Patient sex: M
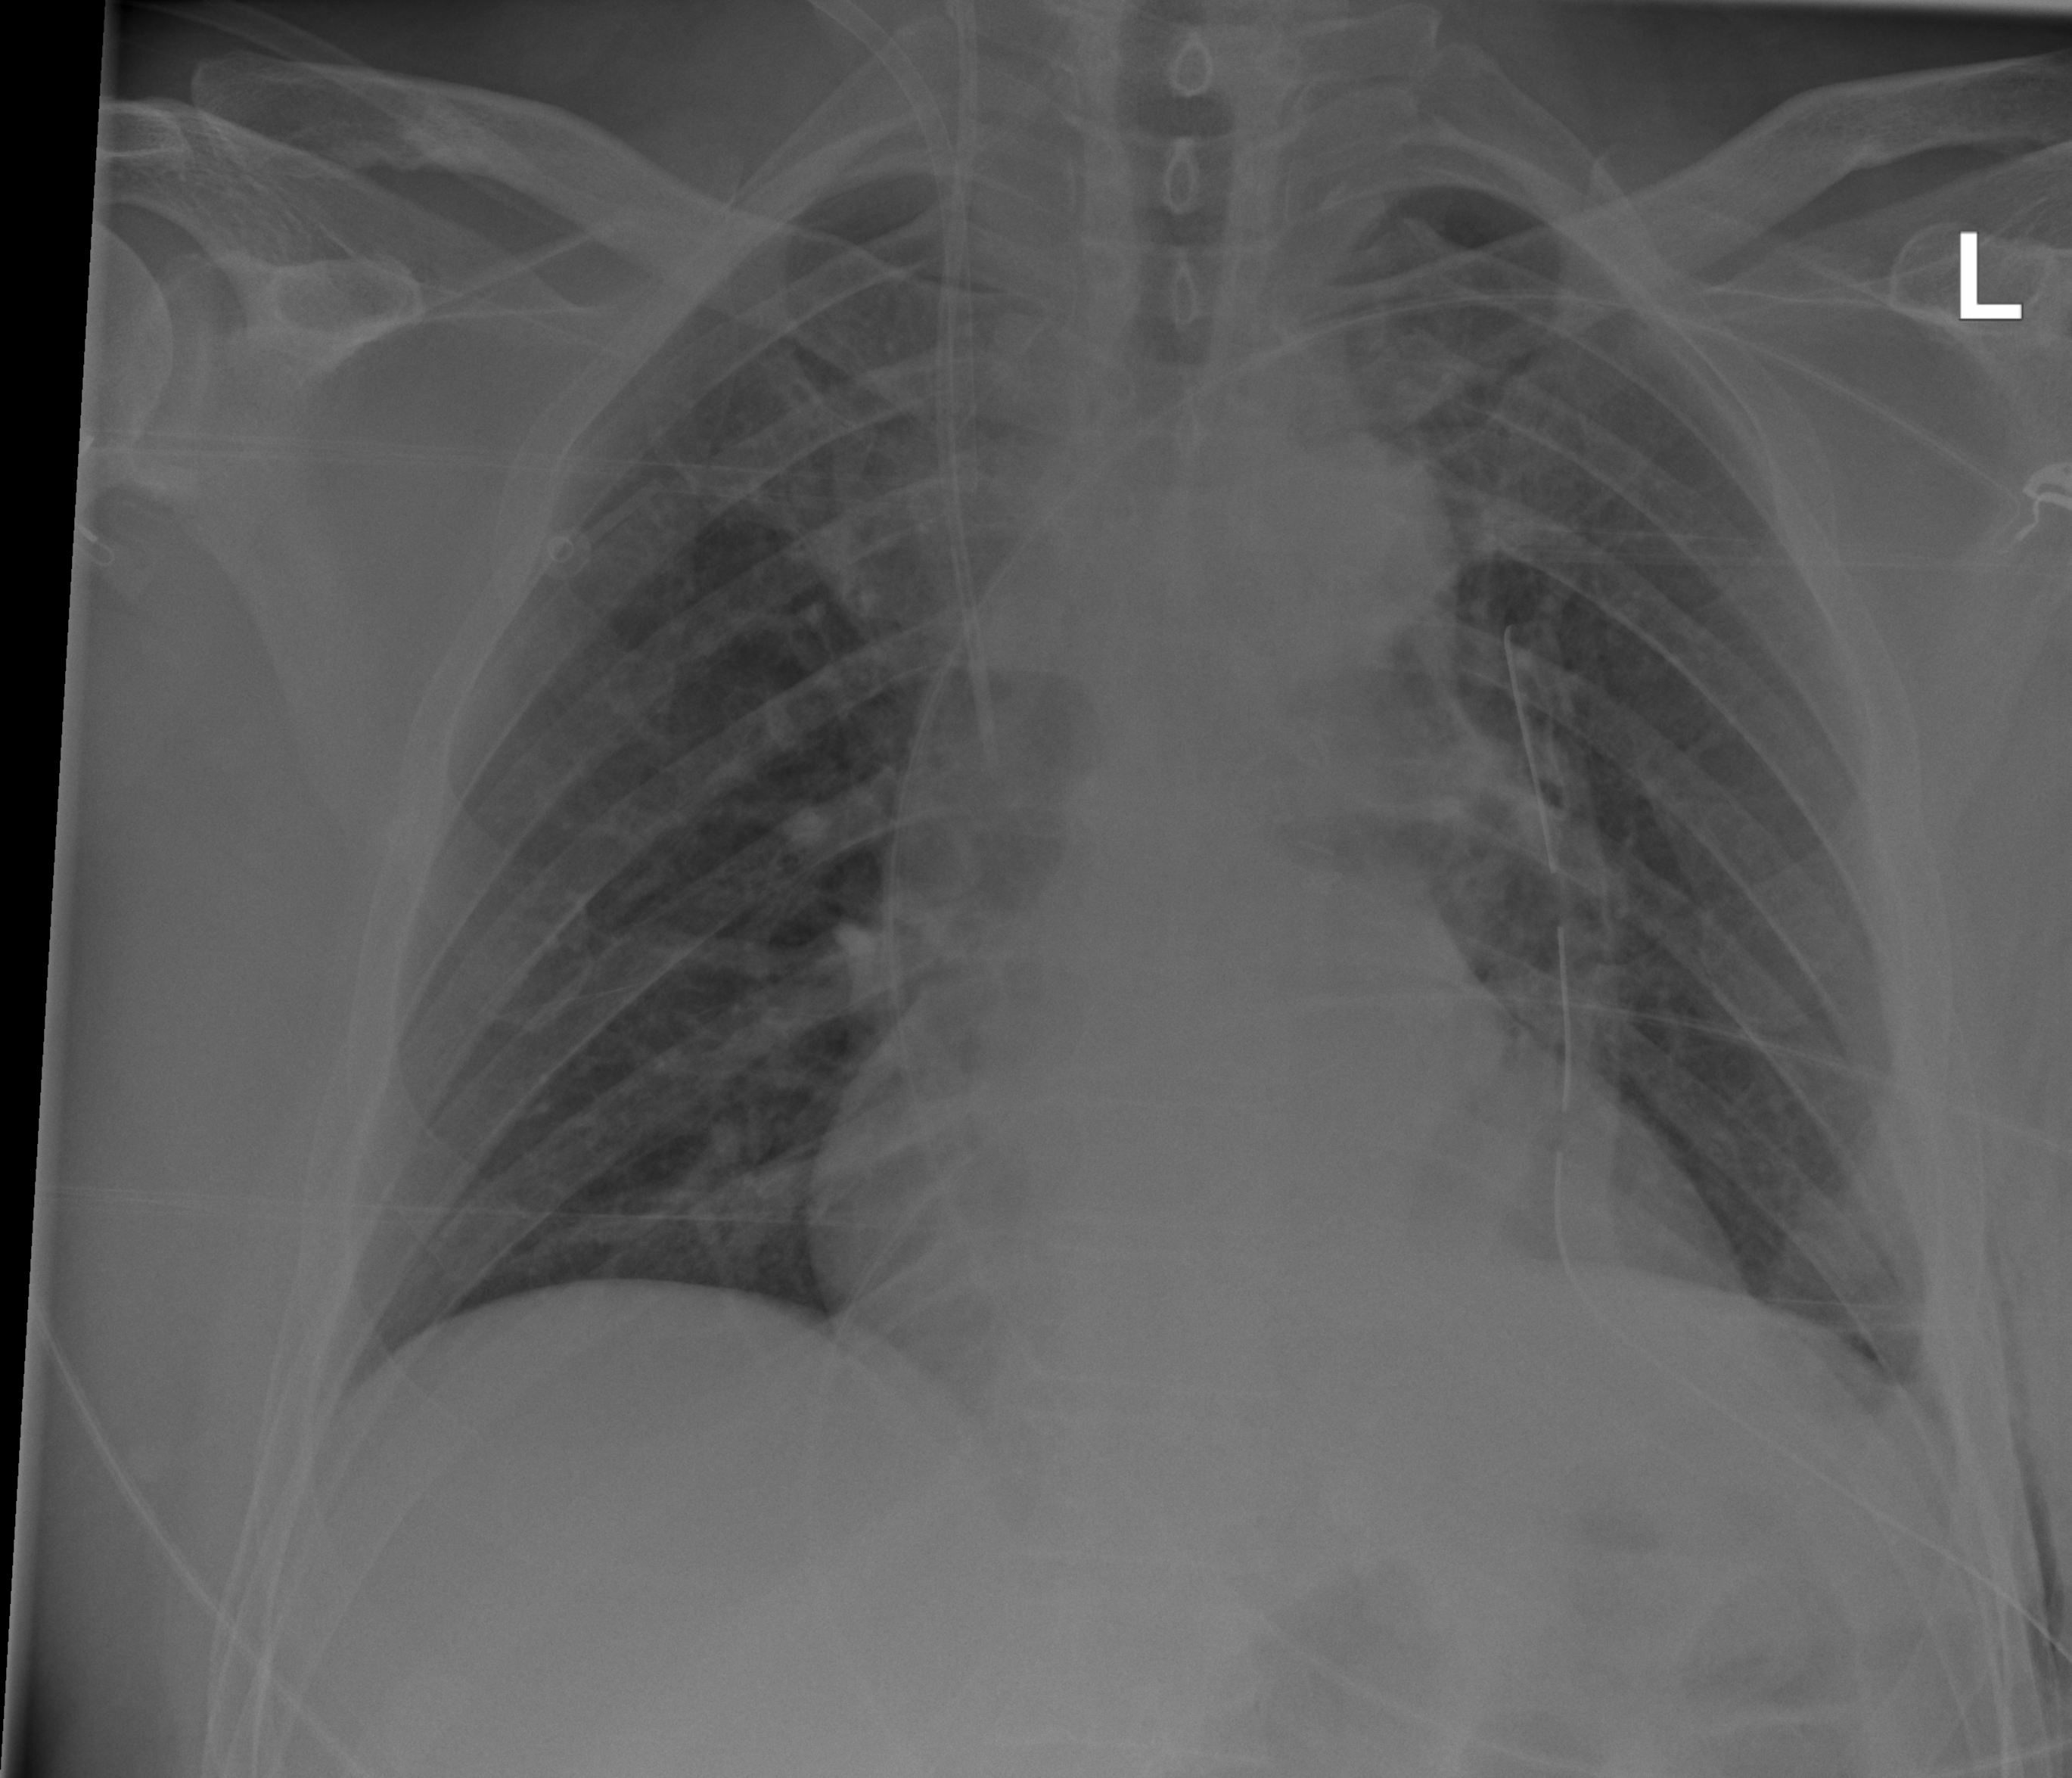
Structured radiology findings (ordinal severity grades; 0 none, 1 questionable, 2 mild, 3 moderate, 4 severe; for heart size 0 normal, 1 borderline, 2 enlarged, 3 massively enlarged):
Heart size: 2
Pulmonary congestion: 1
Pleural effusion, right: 0
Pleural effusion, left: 1
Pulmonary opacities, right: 0
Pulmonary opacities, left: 0
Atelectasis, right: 0
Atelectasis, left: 0